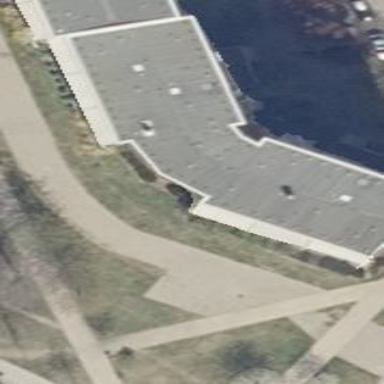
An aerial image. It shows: Building with apartments and flat roof.